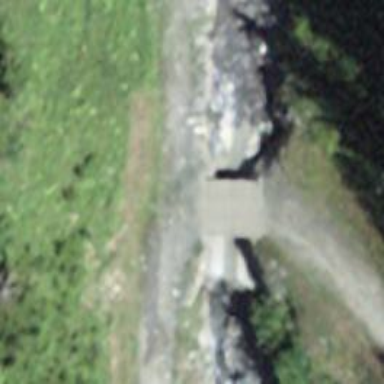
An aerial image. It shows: Track crossing bridge with grade 2 track type.